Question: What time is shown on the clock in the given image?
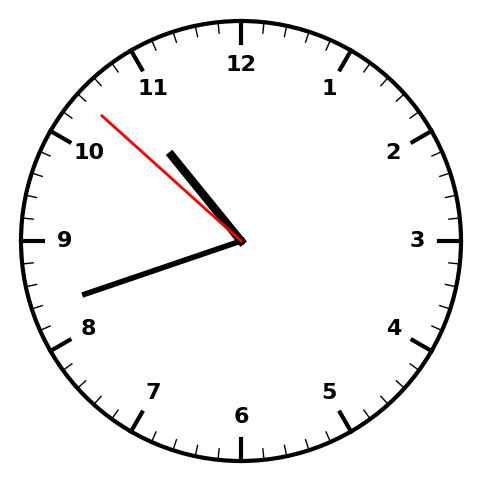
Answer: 10:41:52